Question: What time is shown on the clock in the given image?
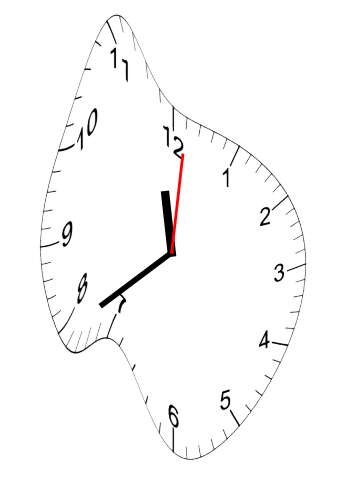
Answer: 11:39:01